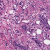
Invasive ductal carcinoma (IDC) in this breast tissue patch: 1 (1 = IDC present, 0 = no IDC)